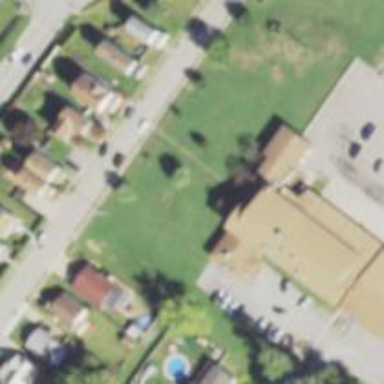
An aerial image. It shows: Historic school.